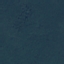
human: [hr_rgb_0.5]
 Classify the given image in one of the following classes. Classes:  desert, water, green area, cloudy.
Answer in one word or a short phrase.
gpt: green area